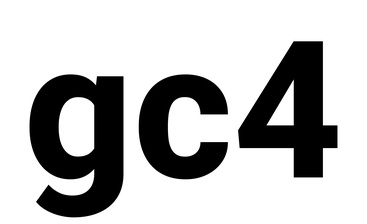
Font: Roboto_ExtraBold